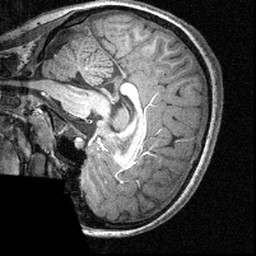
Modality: T1w
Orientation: sagittal
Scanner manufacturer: siemens
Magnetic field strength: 3 T
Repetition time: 1.57 s
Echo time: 0.00304 s